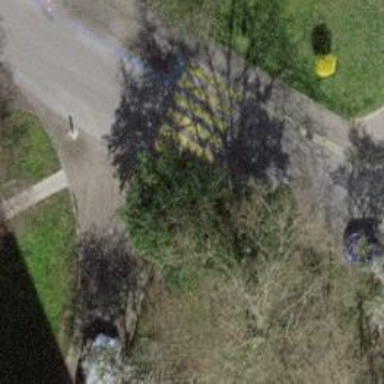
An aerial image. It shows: Uncontrolled zebra crossing on the road.